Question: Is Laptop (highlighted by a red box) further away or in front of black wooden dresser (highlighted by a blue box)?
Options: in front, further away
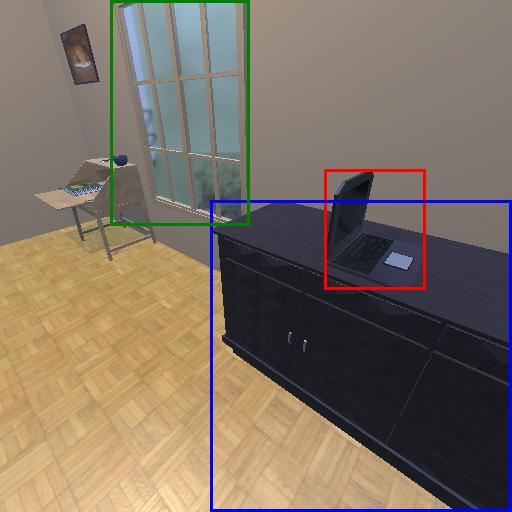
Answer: in front